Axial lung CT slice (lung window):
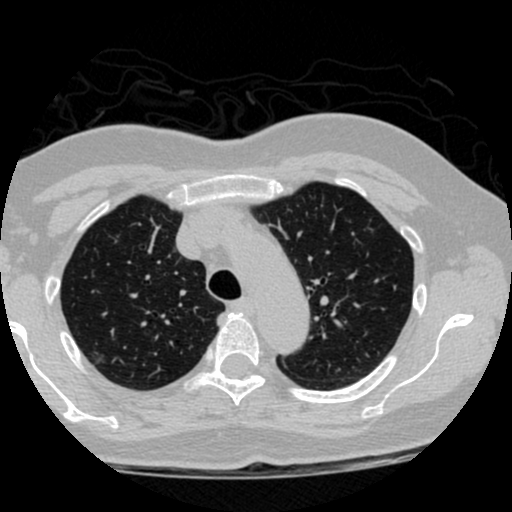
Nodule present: yes
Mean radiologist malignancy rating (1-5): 3.333